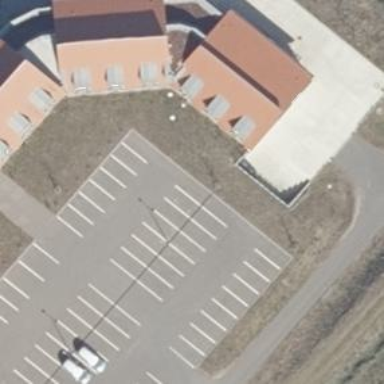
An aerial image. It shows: Asphalt parking aisle designated as service road.